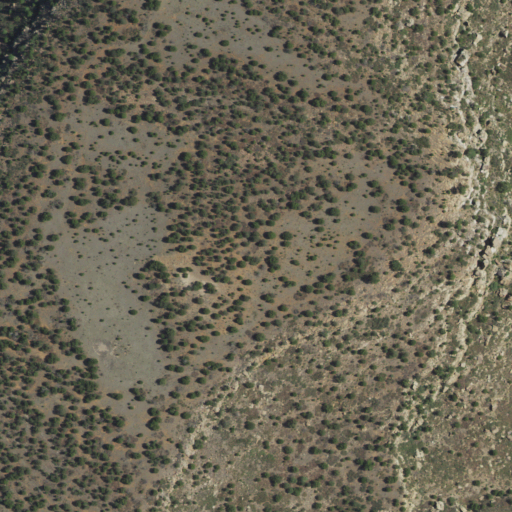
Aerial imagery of mountain in New Mexico named Apache Point containing shrub, evergreen forest, and grassland